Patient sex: M
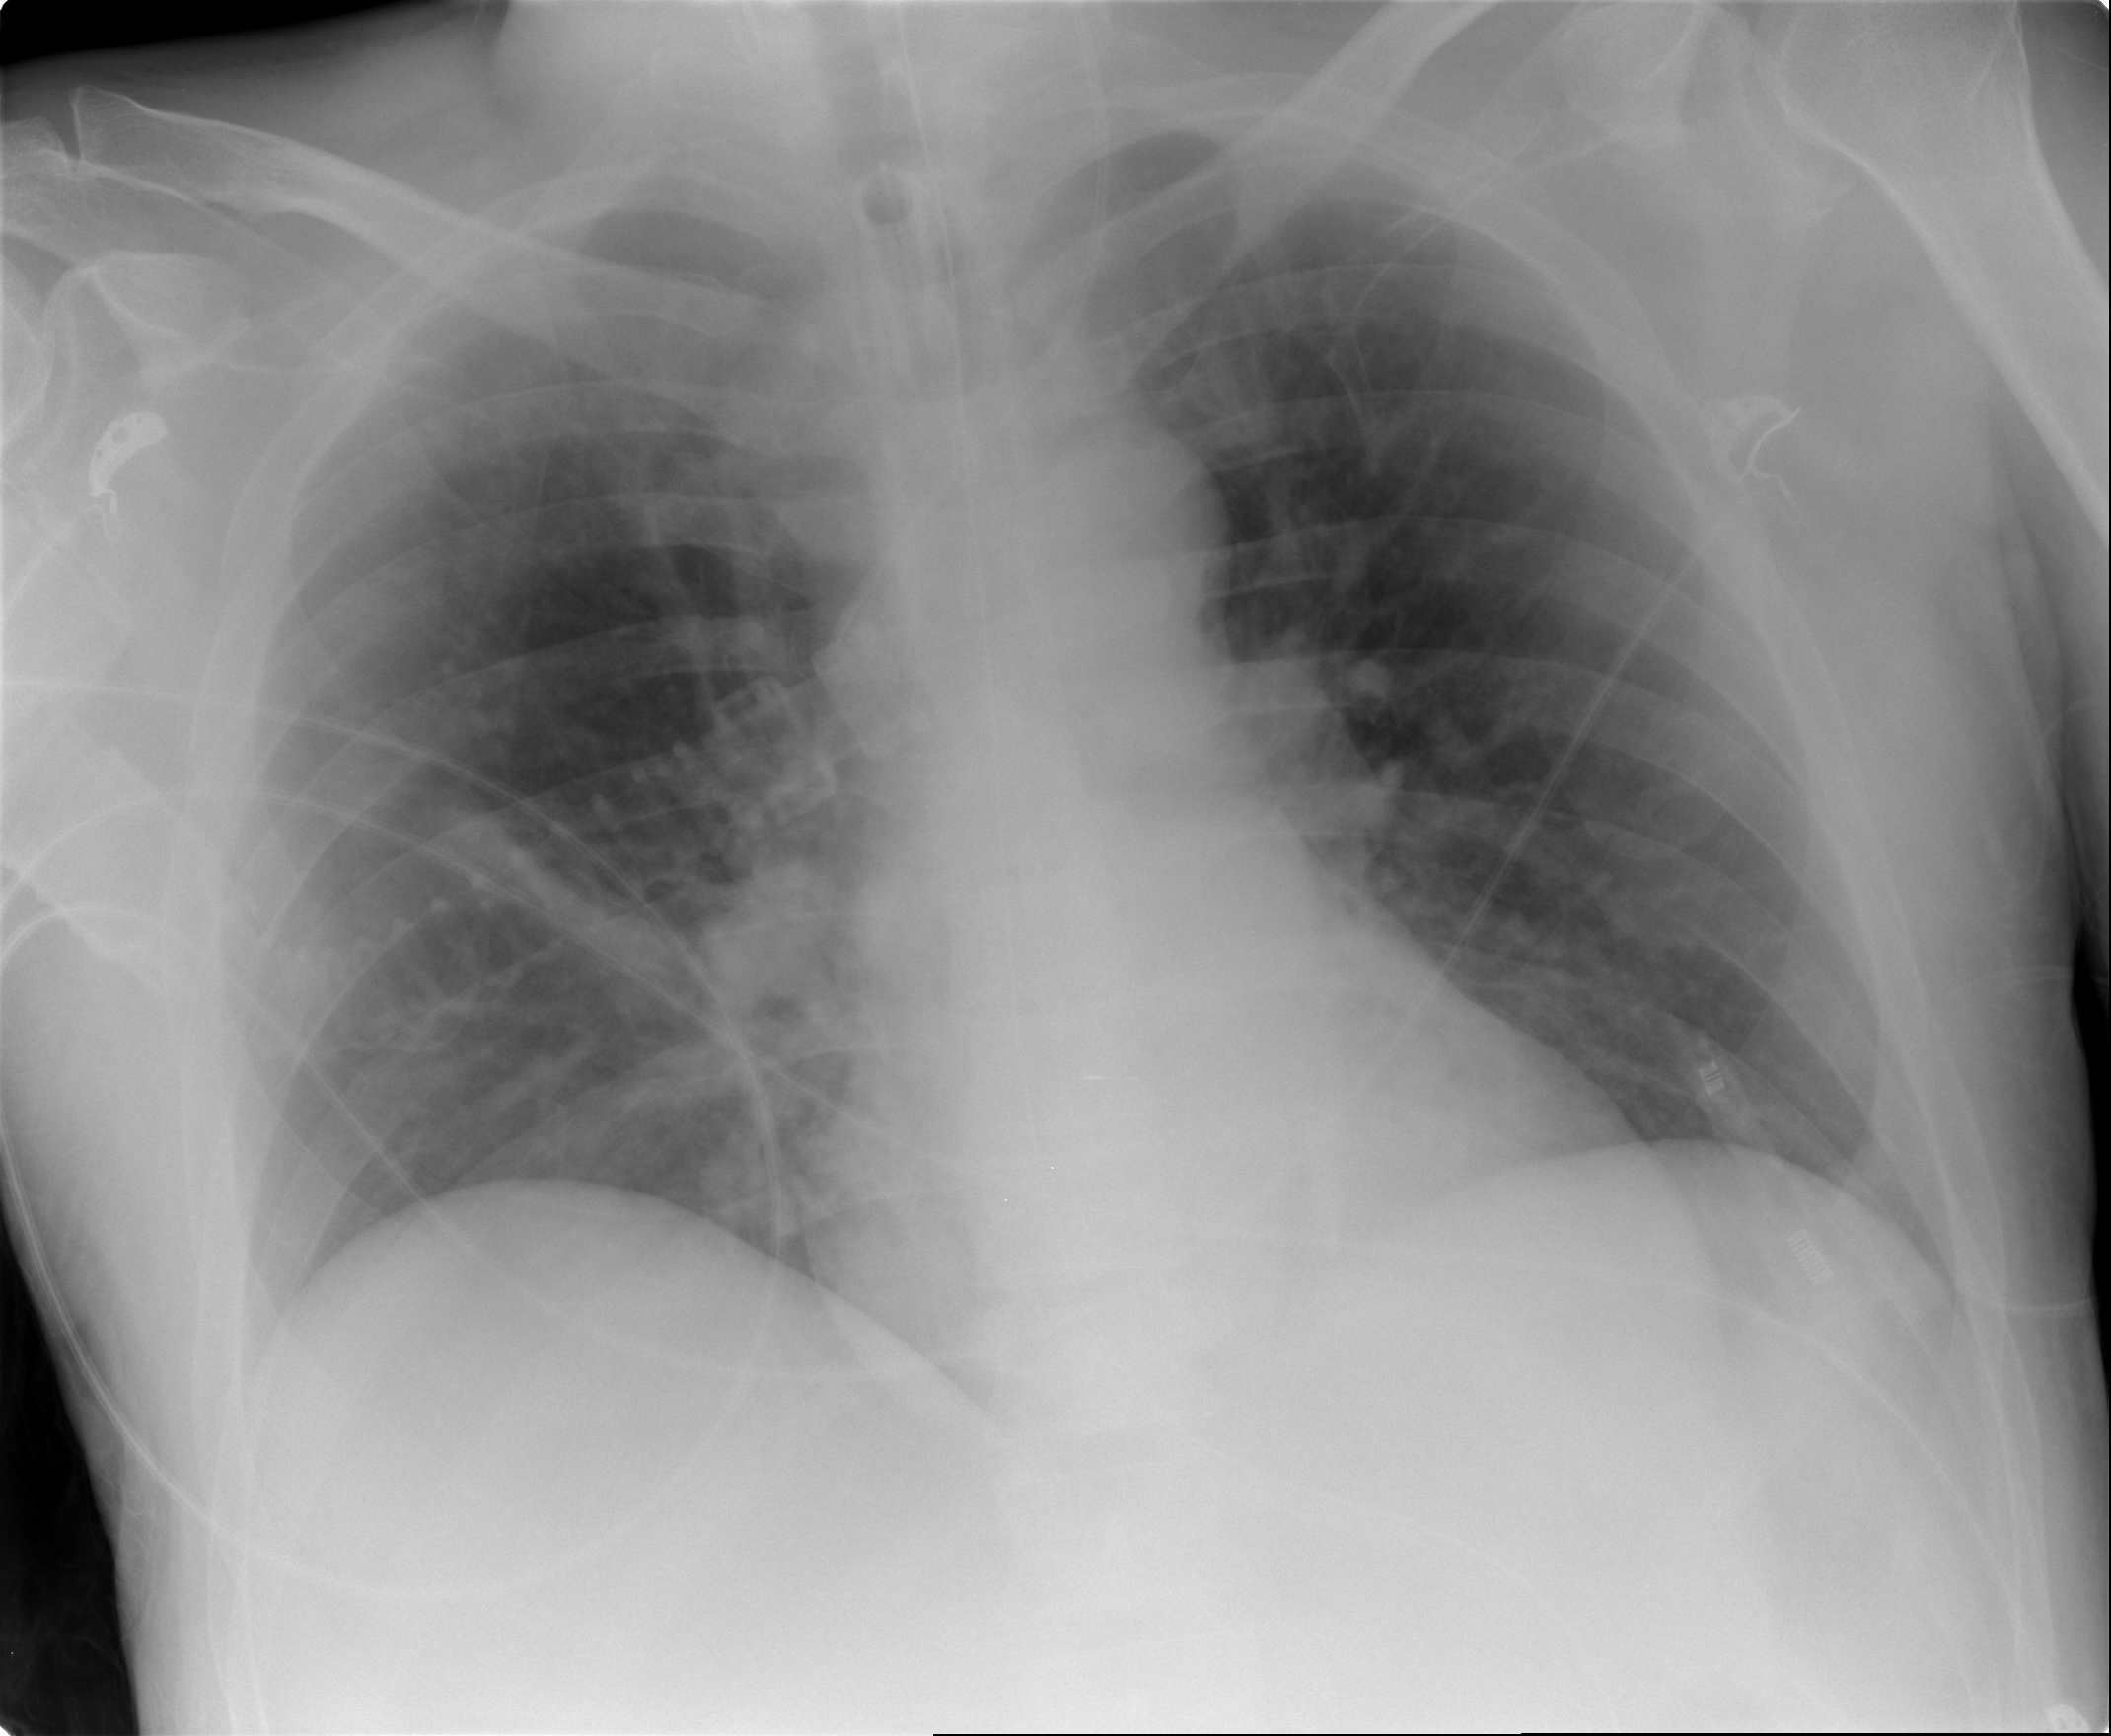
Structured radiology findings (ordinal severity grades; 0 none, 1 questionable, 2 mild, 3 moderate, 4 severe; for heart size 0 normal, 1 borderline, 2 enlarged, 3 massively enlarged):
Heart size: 0
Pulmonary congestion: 2
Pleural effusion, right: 2
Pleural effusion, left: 2
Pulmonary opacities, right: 0
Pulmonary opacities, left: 0
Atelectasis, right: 1
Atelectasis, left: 1